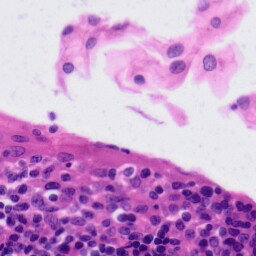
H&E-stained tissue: Tonsil